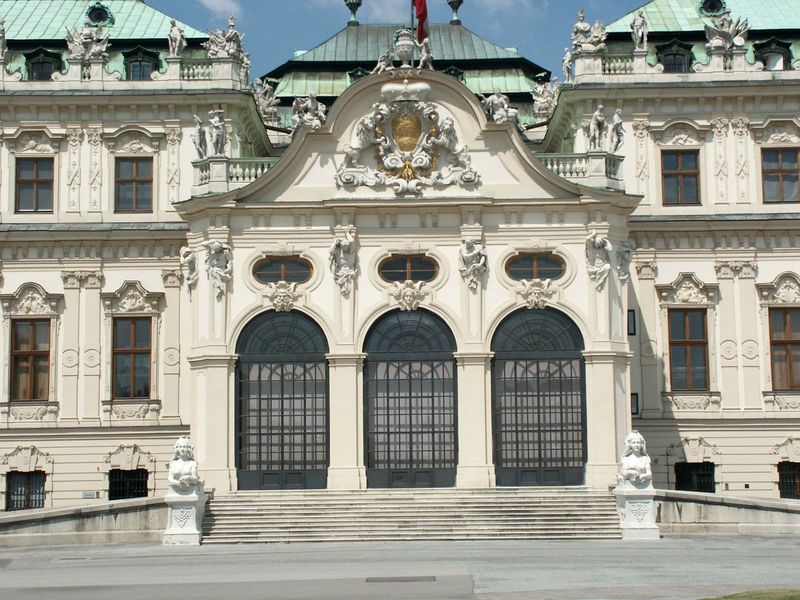
Titel: Oberes Belvedere
Künstler: Johann Lukas von Hildebrandt
Standort: Wien (EU - AUT)
Schlagwörter: blau, himmel, weiß, fenster, dach, gebäude, haus, schloss, architektur, barock, stein, kirche, gold, statue, balkon, fassade, türen, fahne, platz, figuren, treppe, symmetrie, verzierung, stuck, stufen, bögen, eingang, medaillon, balustrade, dom, kupfer, wappen, skulpturen, statuen, museum, putten, vorplatz, okulus, fensterkreuze, grünspan, kupferdach, span, gebäude treppe